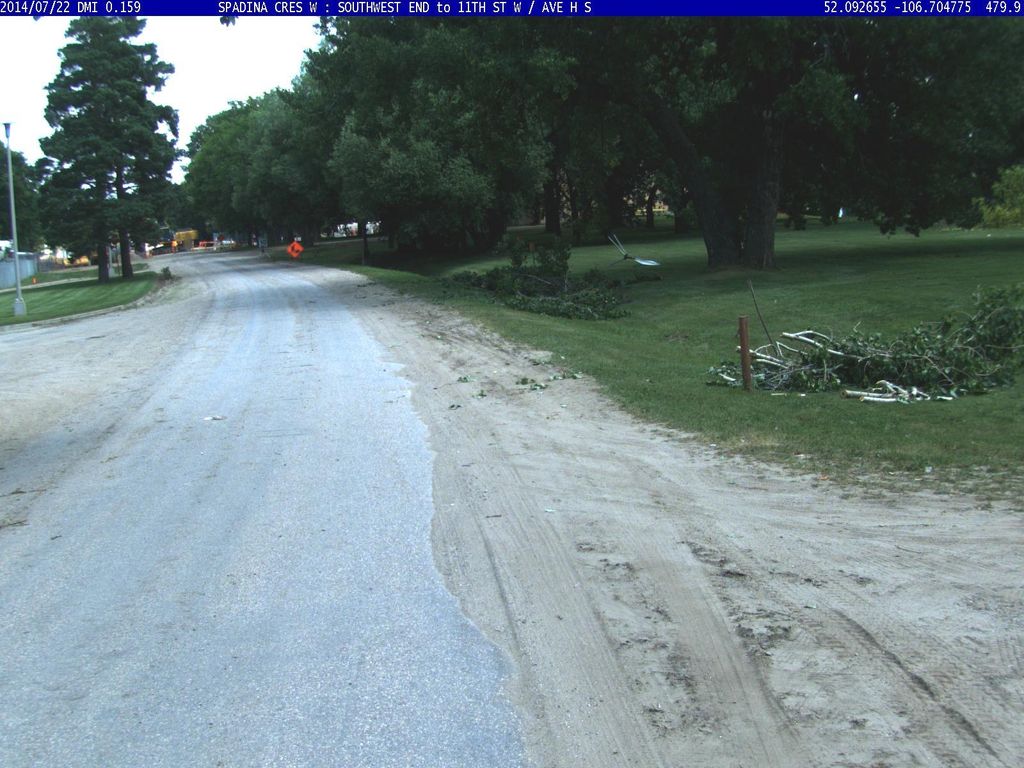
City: saskatoon